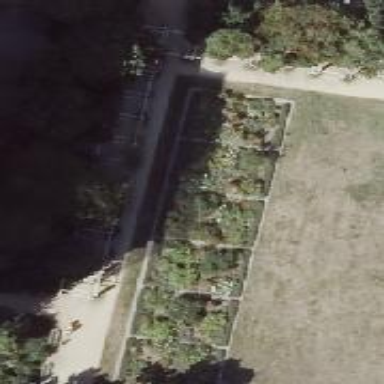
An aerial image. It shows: Flowerbed.